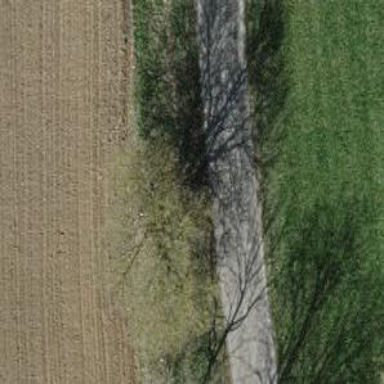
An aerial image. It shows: Row of trees in natural setting.